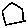
Label: hexagon